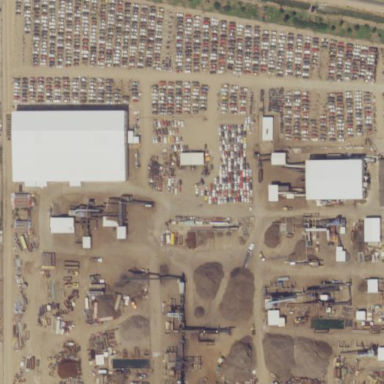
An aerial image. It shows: Scrap yard located in industrial area.